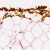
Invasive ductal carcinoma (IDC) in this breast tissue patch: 0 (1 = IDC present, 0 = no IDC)